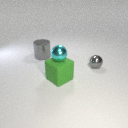
large green rubber cube below small cyan metal sphere